Question: I'm using 'TwwDbLookupComboDlg' component. I want to change the date format in the combobox (as shown below) from '1/1/2009' to 'Jan 2009', any idea?

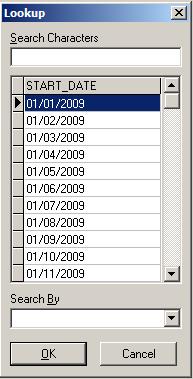
Answer: Change the TDateField's DisplayFormat :
'''
with Table1 do
TDateField(FieldByName('Date1')).DisplayFormat:='mmm yyyy';
'''